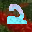
Label: 2